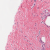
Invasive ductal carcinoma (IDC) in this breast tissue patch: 0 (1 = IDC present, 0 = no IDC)